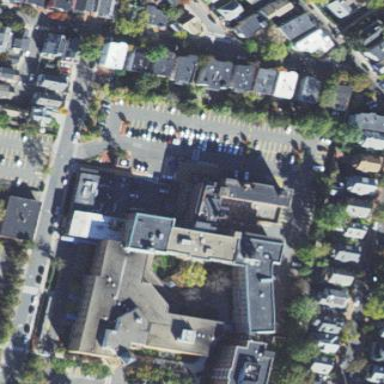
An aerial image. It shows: Hospital providing healthcare services.